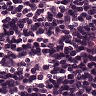
Metastatic tissue present: no